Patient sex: F
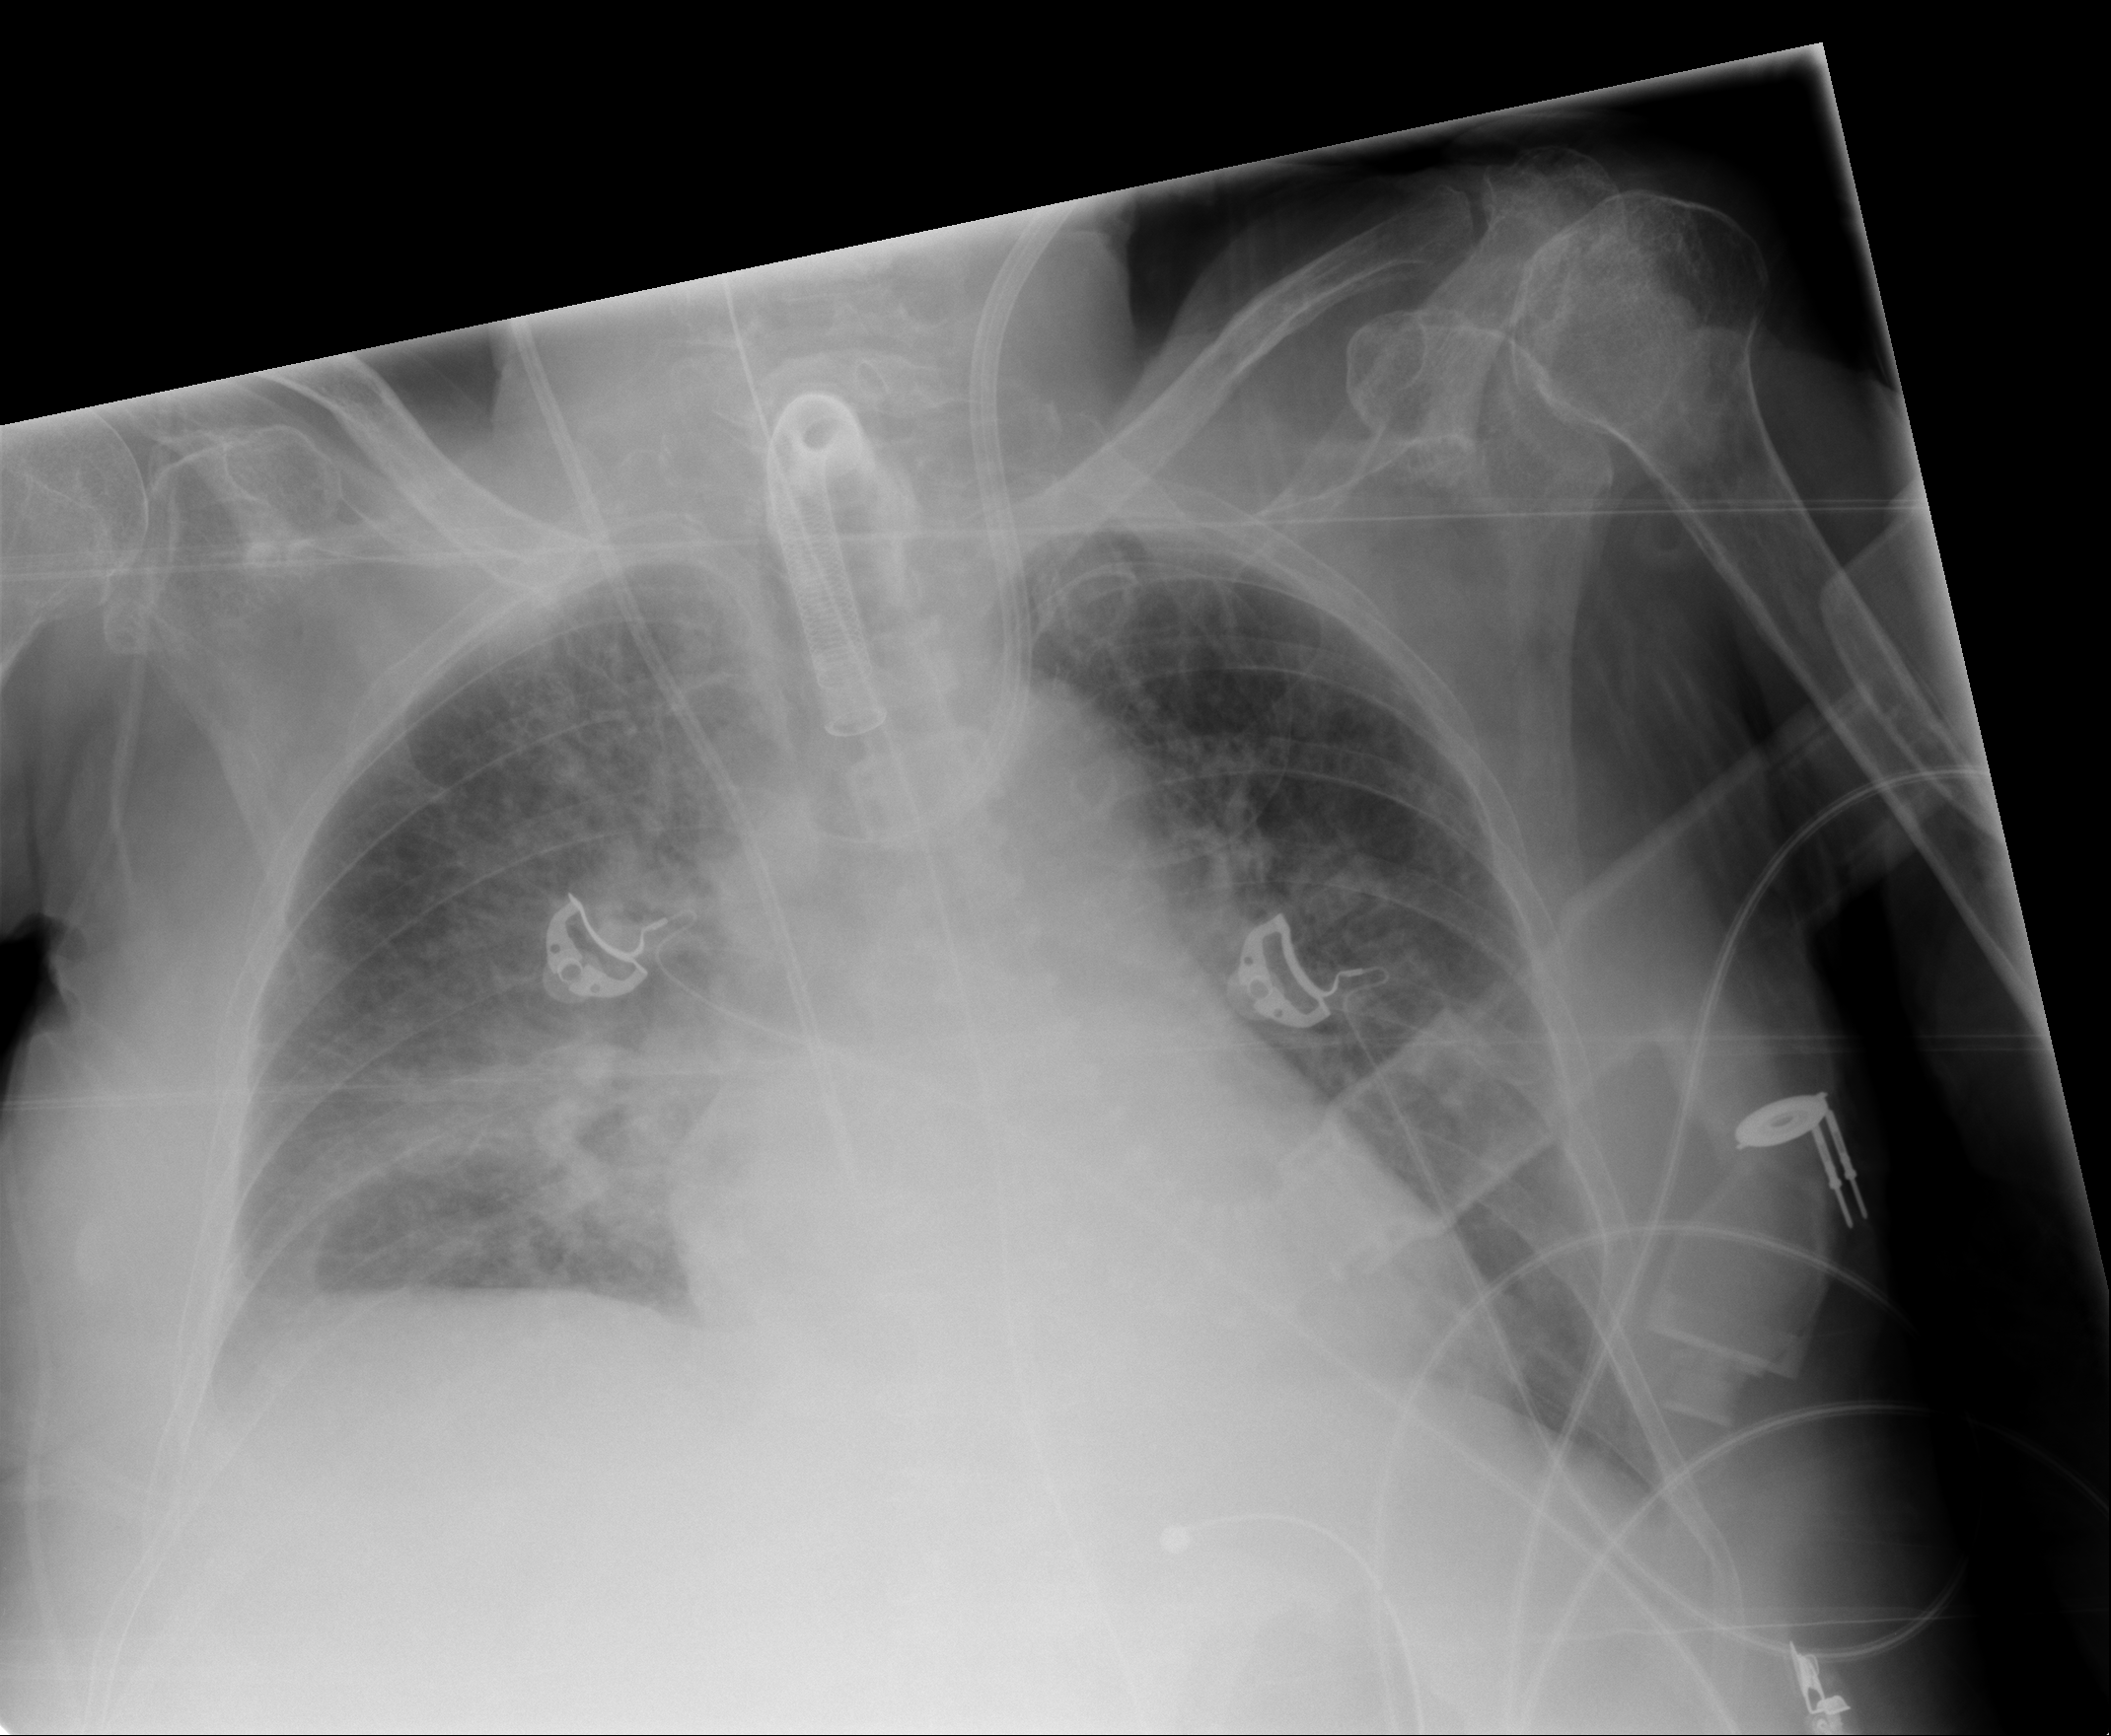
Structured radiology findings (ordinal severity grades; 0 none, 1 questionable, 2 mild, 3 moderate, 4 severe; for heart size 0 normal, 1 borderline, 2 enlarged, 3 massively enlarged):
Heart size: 2
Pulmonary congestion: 0
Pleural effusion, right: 2
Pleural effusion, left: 0
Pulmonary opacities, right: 3
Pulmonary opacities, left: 0
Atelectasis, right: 3
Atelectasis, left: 1